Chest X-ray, PA view. Patient: 56 years old, sex M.
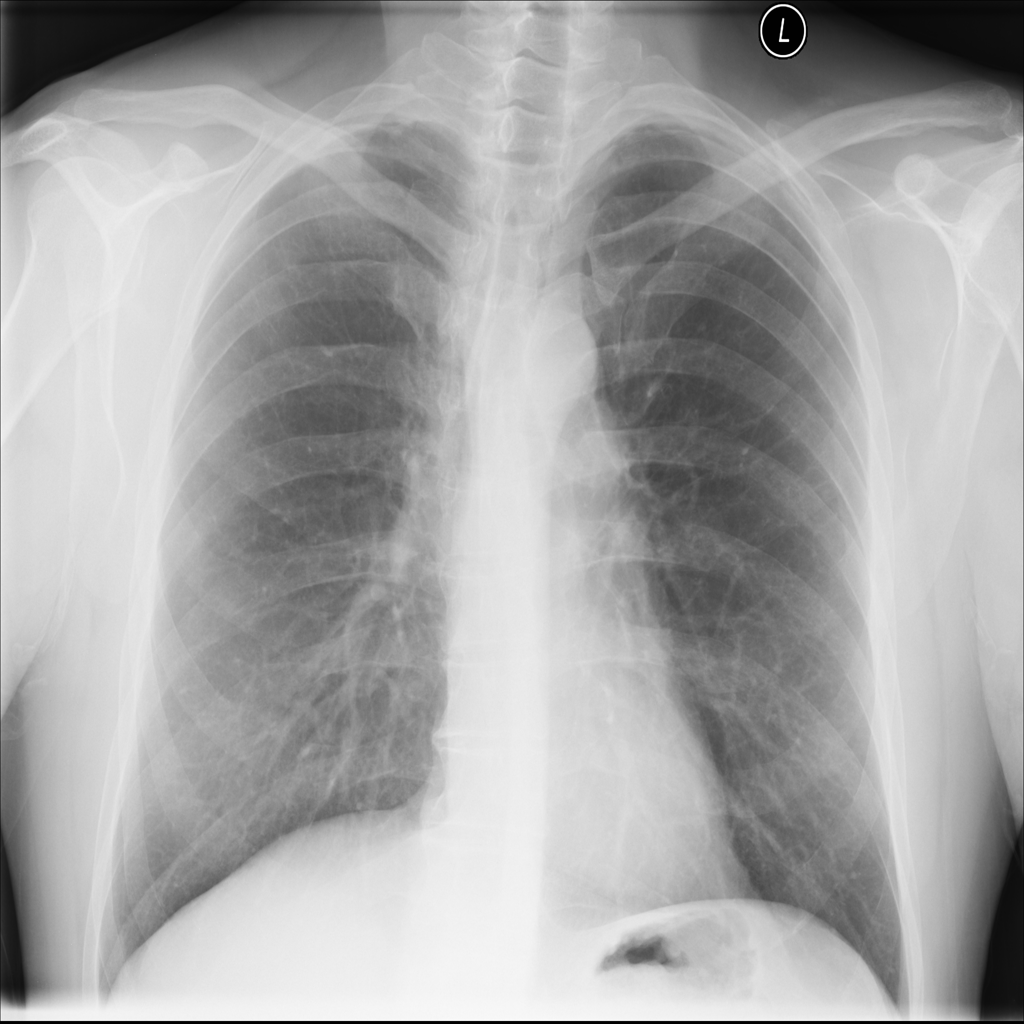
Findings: No Finding